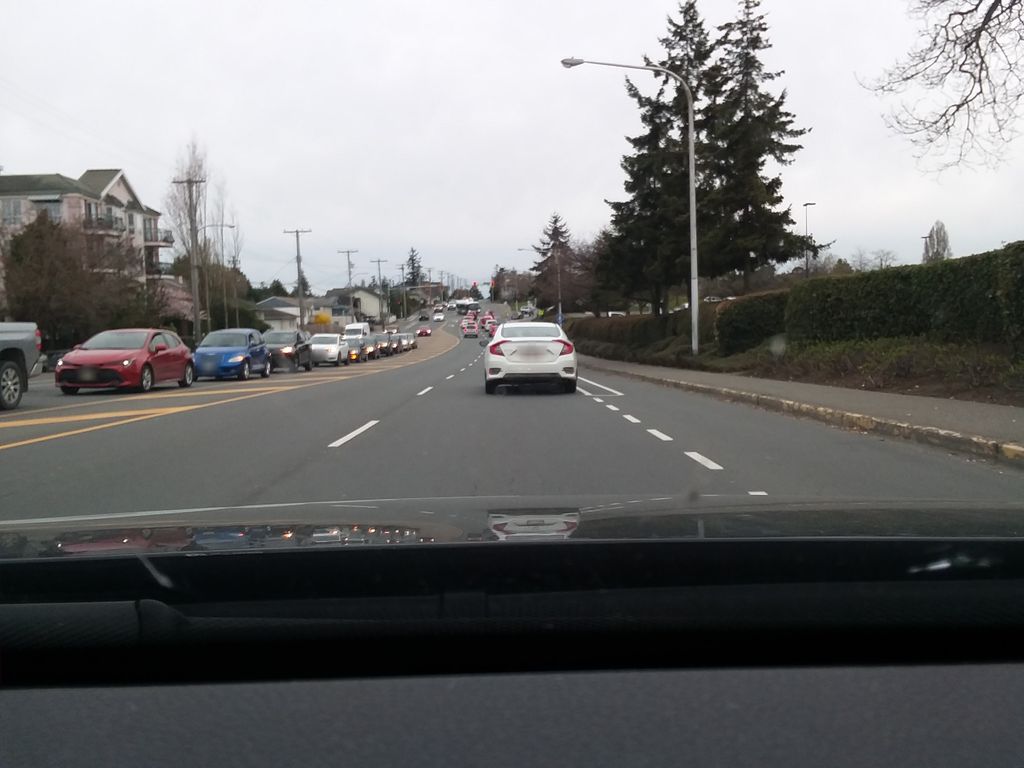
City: victoria